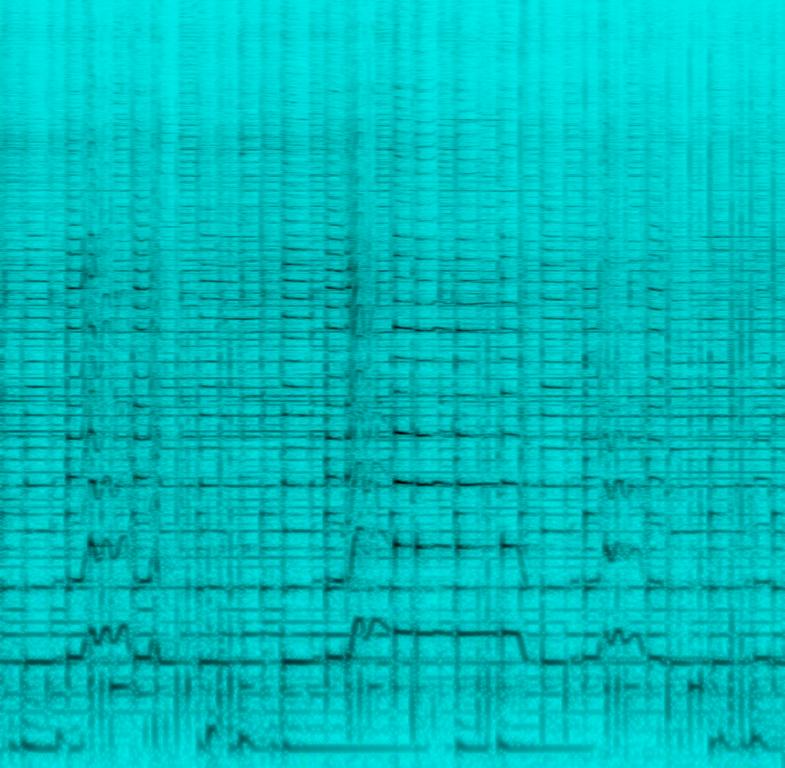
Someone is playing a melody on a sitar along with a tabla providing rhythms. This song may be playing in a movie scene in the desert.